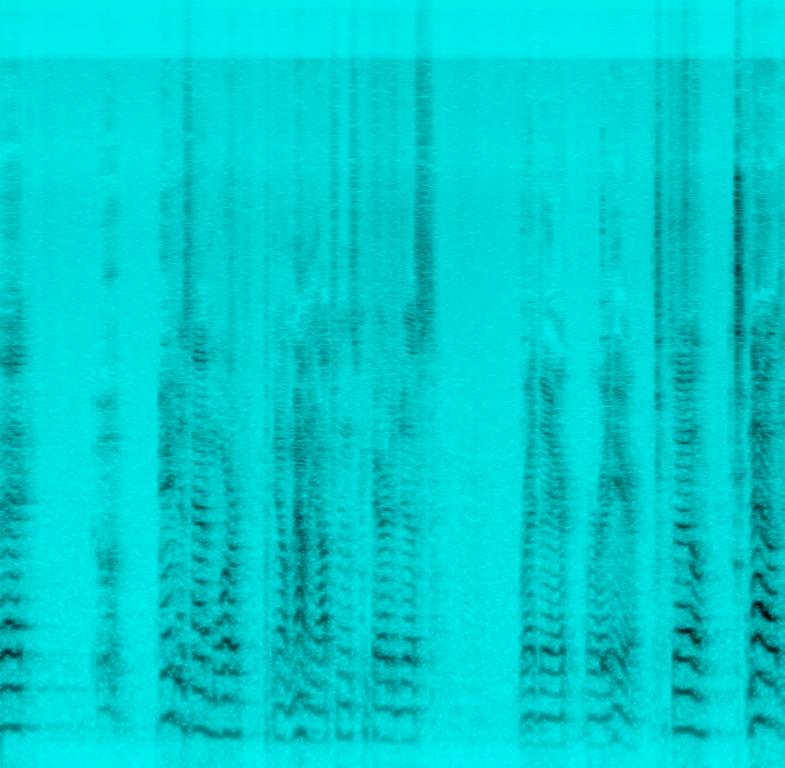
The low quality recording features an energetic drums solo that consists of punchy snare, tom and kick hits, alongside repetitive cowbell. There is a flat male vocal talking right before the solo. It sounds like a tutorial. The recording is noisy and in mono.